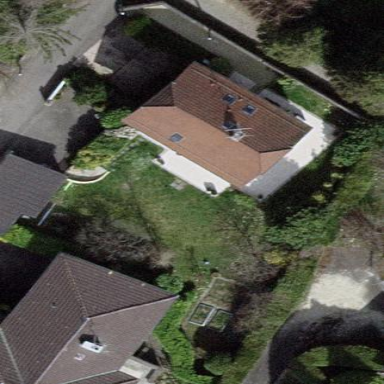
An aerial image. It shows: Garden enclosed by fence.